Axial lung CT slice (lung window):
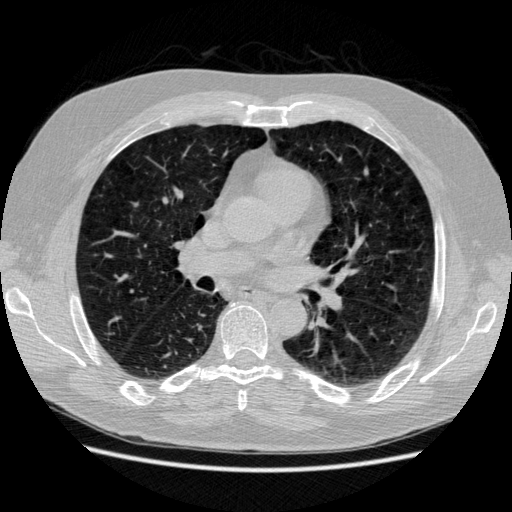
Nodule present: no